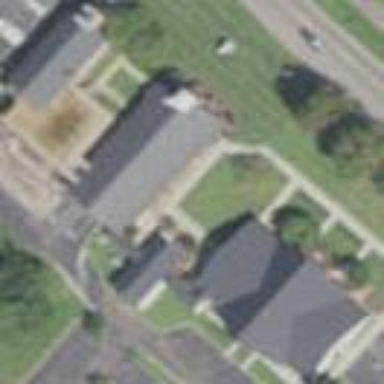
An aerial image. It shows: Building that serves as place of worship.